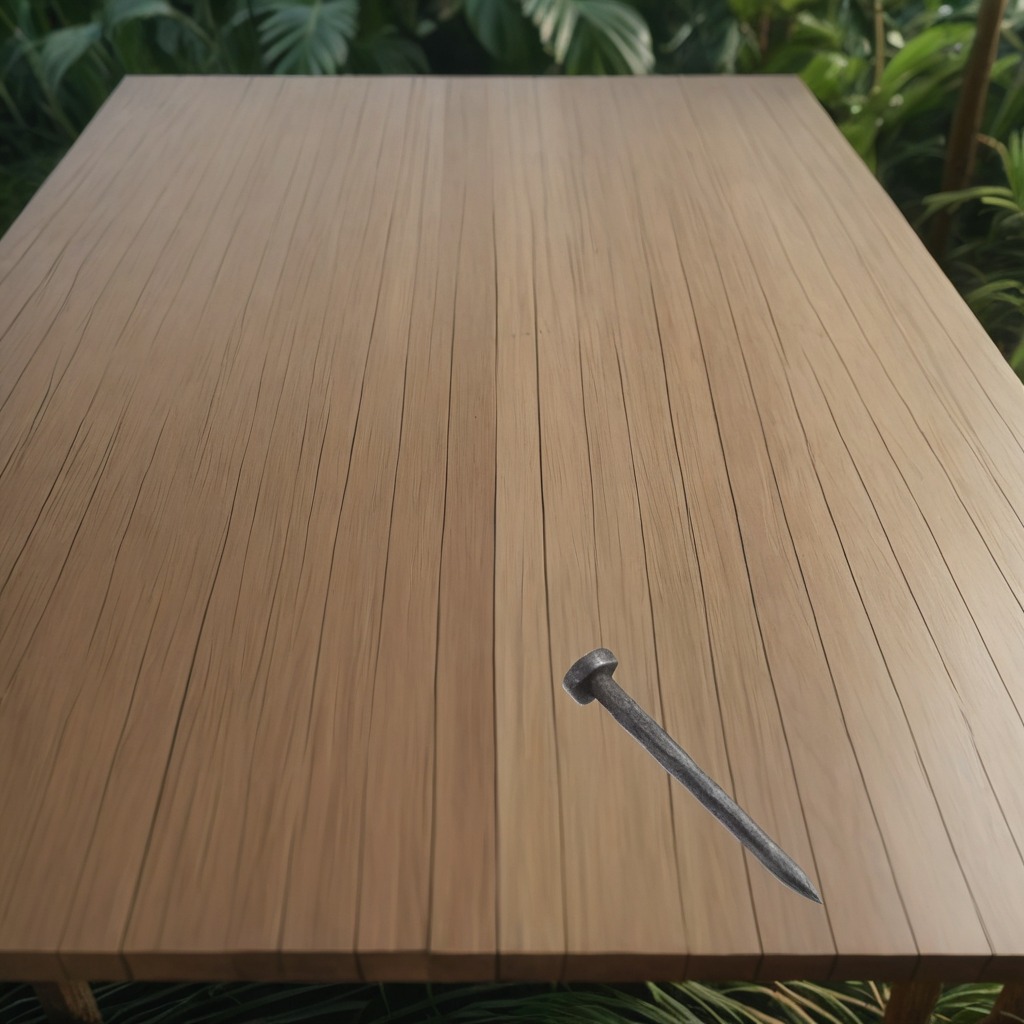
A nail is lying on the wooden table.